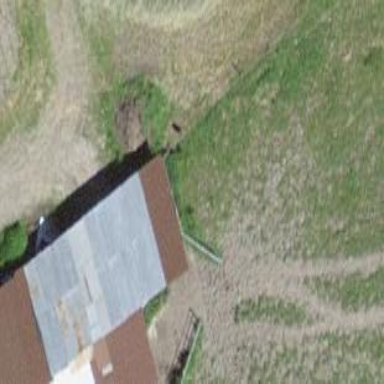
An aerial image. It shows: Farm auxiliary building.